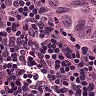
Metastatic tissue present: no